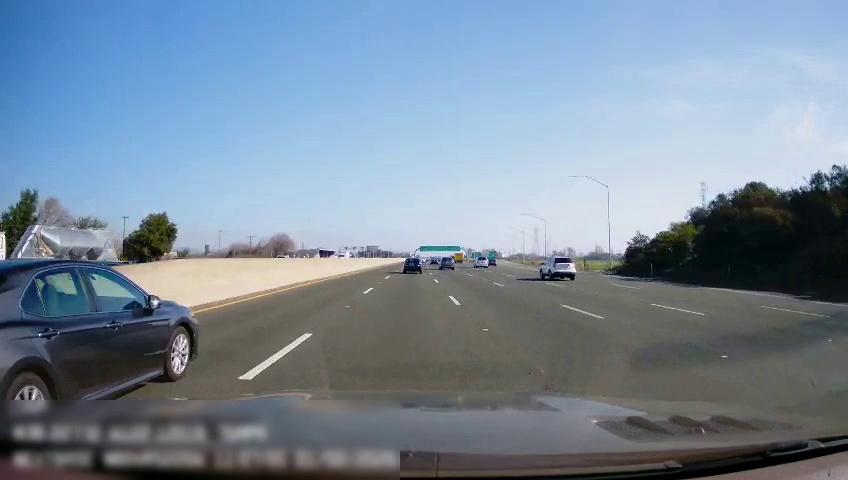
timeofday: Day
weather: Sunny
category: Drivable Space
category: Vehicles | SUV
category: Vehicles | SUV
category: Vehicles | Truck
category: Vehicles | SUV
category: Vehicles | Van
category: Vehicles | Car
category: Vehicles | Truck
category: Vehicles | Car
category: Vehicles | Truck
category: Vehicles | Car
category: Lanes | Alternate Lane
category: Lanes | Current Lane
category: Lanes | Current Lane
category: Lanes | Alternate Lane
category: Lanes | Alternate Lane
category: Lanes | Alternate Lane
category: Lanes | Alternate Lane
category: Traffic | Signs
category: Traffic | Signs